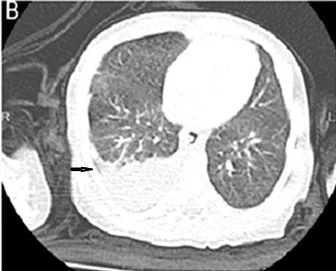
(B) Chest CT image depicting a large amount of pleural effusion in the right lung.
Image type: radiology (ct)